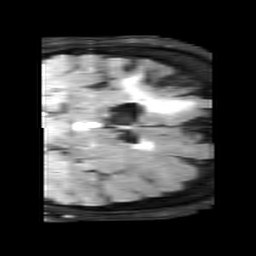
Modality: FLAIR
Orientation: coronal
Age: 55
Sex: female
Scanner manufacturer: siemens
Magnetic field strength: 3 T
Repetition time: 9 s
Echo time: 0.099 s